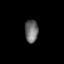
Tissue: lung
Cell type: Fibroblasts
Senescence score: 0.5522
Nuclear area (px): 293
Mean DAPI intensity: 109.904